Field crop: maize
Growth stage: 2
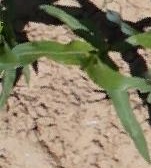
Species: maize